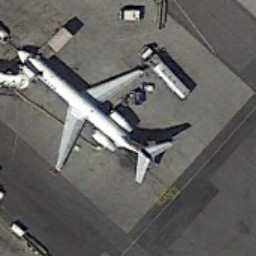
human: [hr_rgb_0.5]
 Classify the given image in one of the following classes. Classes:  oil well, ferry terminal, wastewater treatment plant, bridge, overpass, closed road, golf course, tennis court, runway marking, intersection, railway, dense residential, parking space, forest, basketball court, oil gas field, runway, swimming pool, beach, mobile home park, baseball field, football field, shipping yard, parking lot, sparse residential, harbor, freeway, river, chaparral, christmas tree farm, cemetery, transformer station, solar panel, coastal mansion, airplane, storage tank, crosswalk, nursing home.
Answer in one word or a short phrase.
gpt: airplane